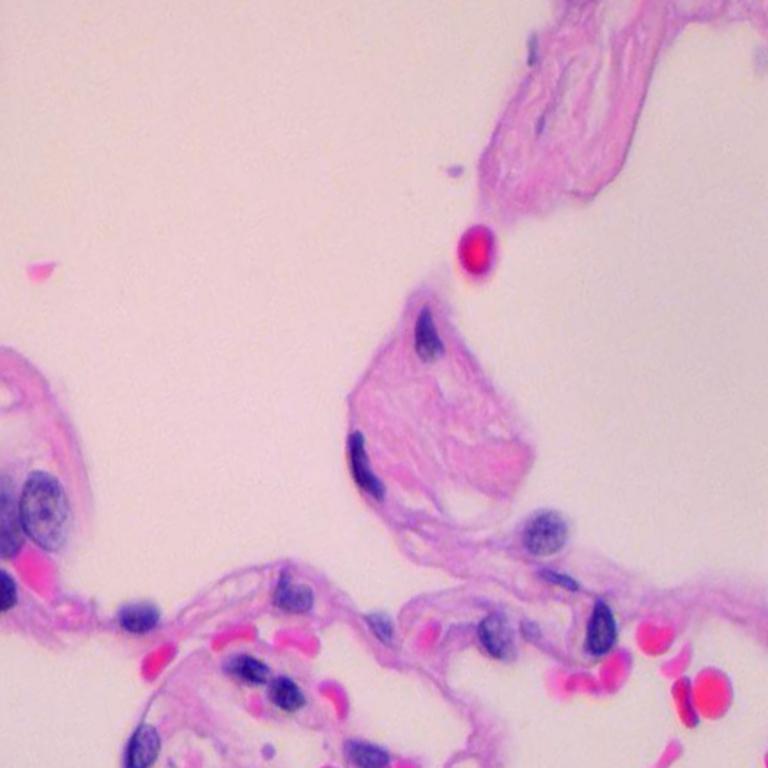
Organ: lung
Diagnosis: benign